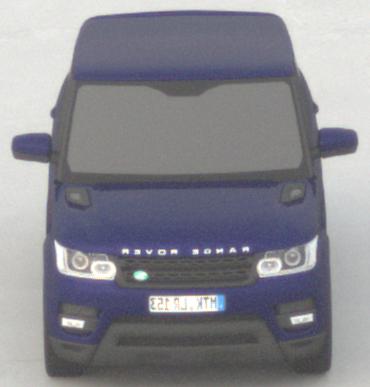
Make: Land Rover
Model: Range Rover Sport 5.0 V8 SC
Detailed model: Range Rover Sport (II)
Model produced from: 2013/09
Model produced until: 2015/07
Doors: 5
Color: blue
Road condition: dry road
Daytime: morning or afternoon
Contrast: low contrast